Field crop: maize
Growth stage: 2
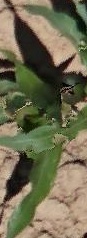
Species: maize